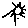
Label: sun